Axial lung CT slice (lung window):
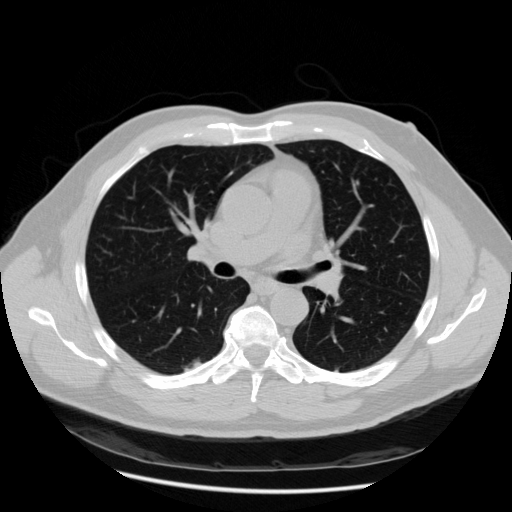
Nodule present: no